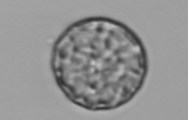
Label: Coscinodiscus